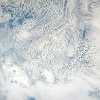
Label: cloud